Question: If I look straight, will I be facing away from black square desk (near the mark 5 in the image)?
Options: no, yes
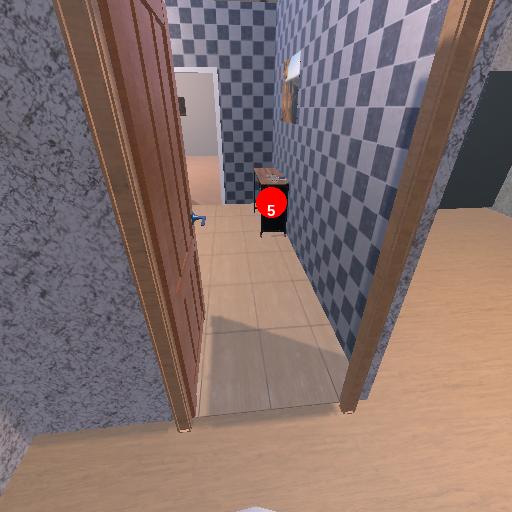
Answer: no